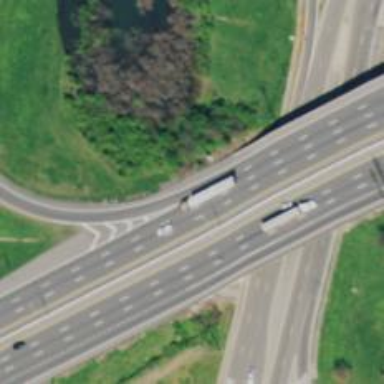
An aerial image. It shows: Motorway junction.